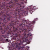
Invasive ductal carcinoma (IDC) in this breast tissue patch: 0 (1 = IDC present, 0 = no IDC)